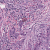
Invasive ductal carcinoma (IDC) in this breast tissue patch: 1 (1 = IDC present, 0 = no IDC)